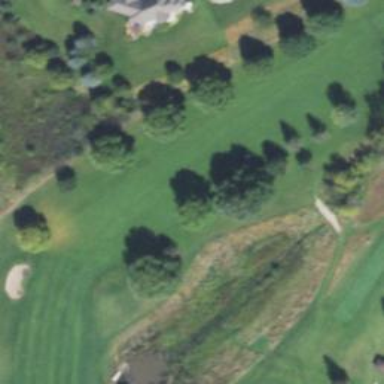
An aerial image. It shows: Grassy area designated as golf fairway.